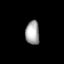
Tissue: lung
Cell type: Epithelial cells
Senescence score: 0.5446
Nuclear area (px): 323
Mean DAPI intensity: 166.988